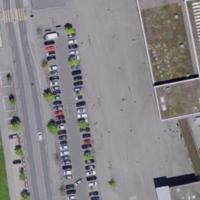
EUNIS habitat code: 53
Species observed at this site:
Prunus spinosa